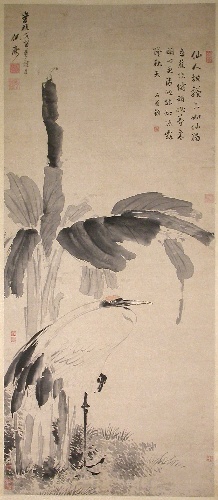
Title: 明   倪元璐   蕉鶴圖   軸|Crane Beneath a Banana Tree
Artist: Ni Yuanlu|Unidentified artist
Artist bio: Chinese, 1593–1644|
Date: dated 1638
Object type: Hanging scroll
Classification: Paintings
Medium: Hanging scroll; ink and color on paper
Culture: China
Period: Ming dynasty (1368–1644)
Dimensions: Image: 67 x 28 3/4 in. (170.2 x 73 cm)
Overall with mounting: 100 1/2 x 34 5/8 in. (255.3 x 87.9 cm)
Overall with knobs: 100 1/2 x 38 1/2 in. (255.3 x 97.8 cm)
Department: Asian Art
Credit line: Bequest of John M. Crawford, Jr., 1988
Accession year: 1989
Repository: Metropolitan Museum of Art, New York, NY
Tags: Cranes